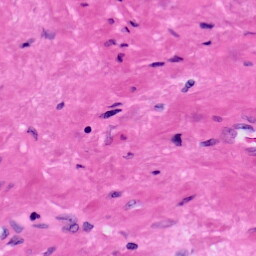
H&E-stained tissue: Prostate